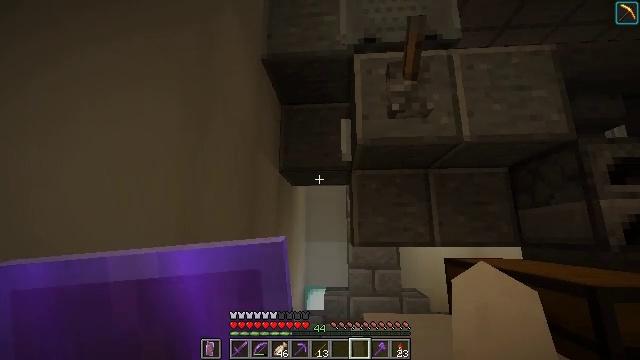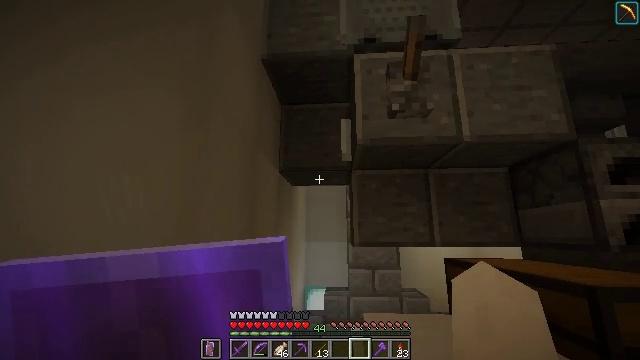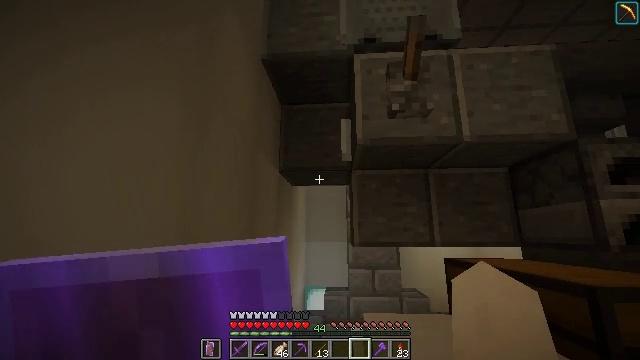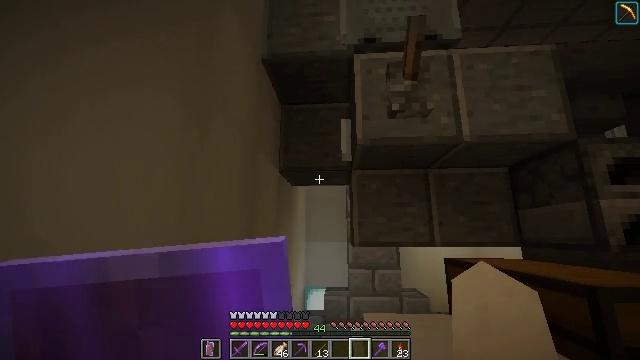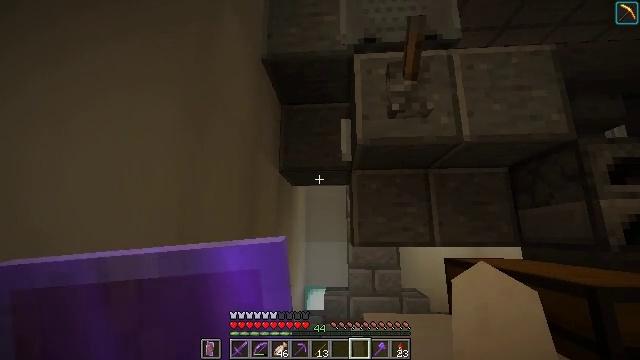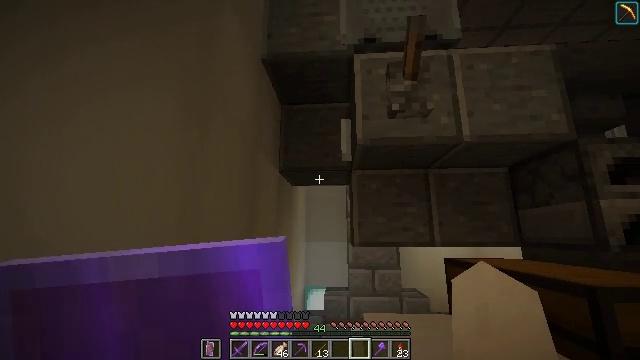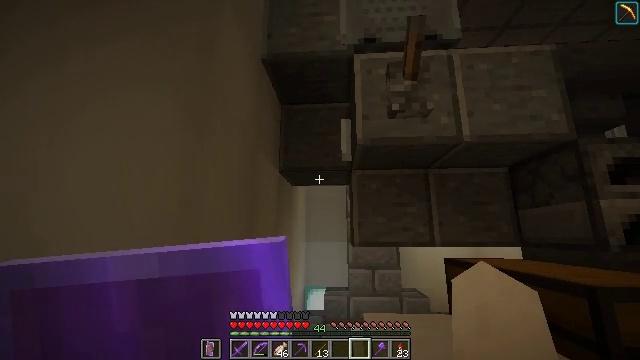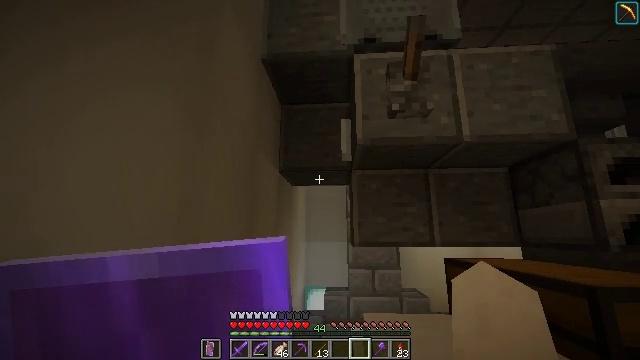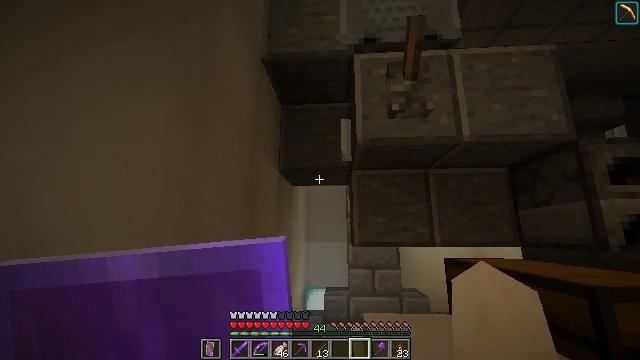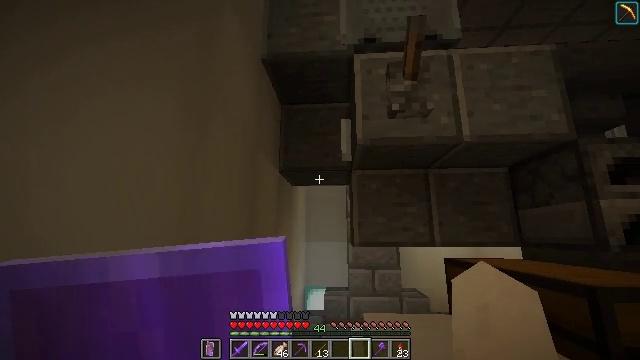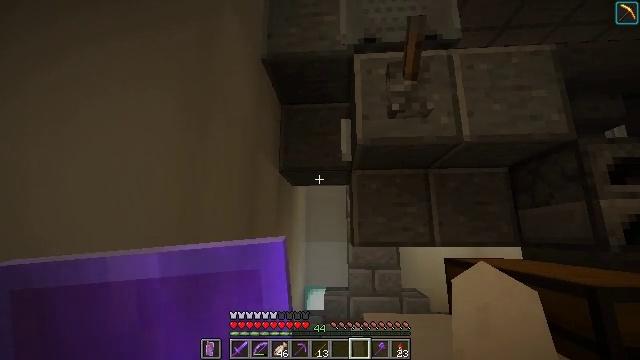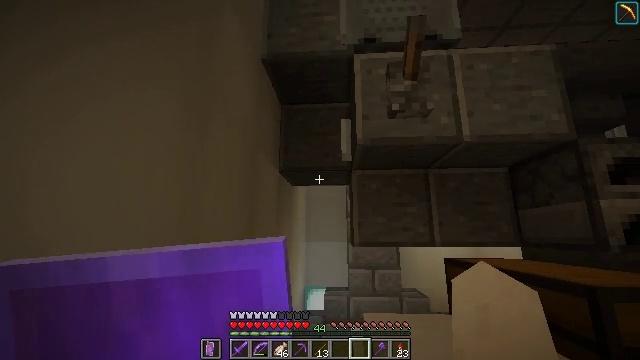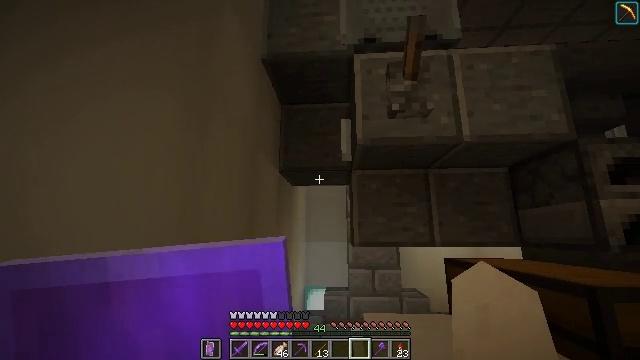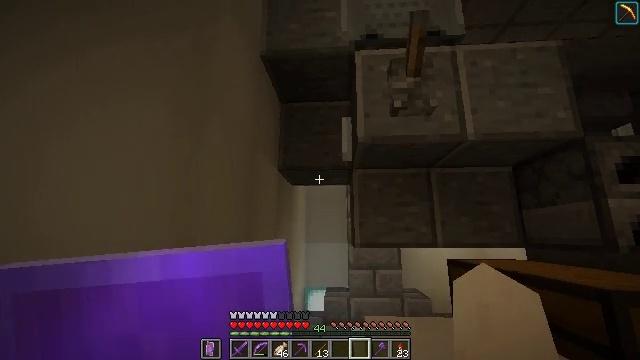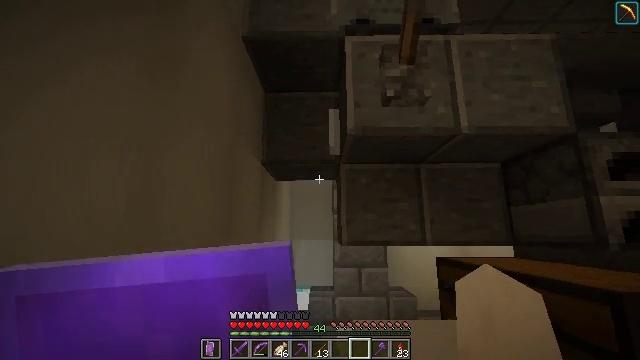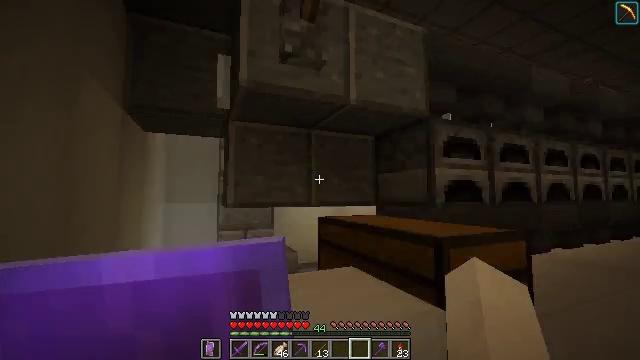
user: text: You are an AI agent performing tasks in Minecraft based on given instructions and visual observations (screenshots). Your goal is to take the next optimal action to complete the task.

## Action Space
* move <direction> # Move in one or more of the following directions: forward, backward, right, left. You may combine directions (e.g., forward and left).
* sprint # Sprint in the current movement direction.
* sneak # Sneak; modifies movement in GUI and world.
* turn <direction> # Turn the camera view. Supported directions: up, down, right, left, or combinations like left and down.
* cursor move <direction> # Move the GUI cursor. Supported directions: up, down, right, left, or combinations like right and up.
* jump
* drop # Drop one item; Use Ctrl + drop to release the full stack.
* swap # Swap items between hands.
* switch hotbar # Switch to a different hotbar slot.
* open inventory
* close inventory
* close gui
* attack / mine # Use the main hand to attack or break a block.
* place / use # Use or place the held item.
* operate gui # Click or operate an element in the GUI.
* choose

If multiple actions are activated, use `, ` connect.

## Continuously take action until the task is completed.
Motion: motion action
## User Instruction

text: craft item soul torch
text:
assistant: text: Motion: no_op
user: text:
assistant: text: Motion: no_op
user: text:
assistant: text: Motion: no_op
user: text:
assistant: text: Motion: no_op
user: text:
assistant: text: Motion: no_op
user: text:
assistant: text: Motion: no_op
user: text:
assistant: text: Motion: no_op
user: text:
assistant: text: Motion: no_op
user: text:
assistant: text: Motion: no_op
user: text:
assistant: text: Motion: no_op
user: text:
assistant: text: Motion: no_op
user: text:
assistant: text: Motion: no_op
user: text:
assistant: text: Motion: move forward
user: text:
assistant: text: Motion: move forward, turn right
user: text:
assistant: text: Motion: move forward, turn right and down
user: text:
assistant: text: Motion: move forward, turn right and down
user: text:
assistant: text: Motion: move forward, turn right and down
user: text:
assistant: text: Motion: move forward
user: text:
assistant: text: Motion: no_op
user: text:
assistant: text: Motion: no_op
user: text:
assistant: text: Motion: turn right
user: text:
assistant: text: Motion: turn right
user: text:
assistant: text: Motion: no_op
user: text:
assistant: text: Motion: no_op
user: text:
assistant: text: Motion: no_op
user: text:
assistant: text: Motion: no_op
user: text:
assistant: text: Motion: no_op
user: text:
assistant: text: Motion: move forward
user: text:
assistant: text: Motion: move forward
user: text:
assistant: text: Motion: move forward